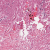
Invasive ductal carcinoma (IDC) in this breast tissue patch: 0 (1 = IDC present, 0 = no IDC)